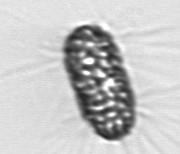
Label: Corethron_hystrix